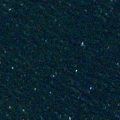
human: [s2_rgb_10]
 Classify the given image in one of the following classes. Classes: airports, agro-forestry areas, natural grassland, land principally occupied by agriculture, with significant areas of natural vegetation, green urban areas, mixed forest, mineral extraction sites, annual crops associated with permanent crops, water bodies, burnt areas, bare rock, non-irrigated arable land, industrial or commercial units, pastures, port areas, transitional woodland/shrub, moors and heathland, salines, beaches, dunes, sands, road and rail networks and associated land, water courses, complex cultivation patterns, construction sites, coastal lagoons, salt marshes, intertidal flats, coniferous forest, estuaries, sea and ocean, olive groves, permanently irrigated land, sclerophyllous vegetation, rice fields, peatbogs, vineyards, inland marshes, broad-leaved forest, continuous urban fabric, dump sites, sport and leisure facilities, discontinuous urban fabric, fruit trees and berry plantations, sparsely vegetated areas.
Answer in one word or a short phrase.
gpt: sea and ocean